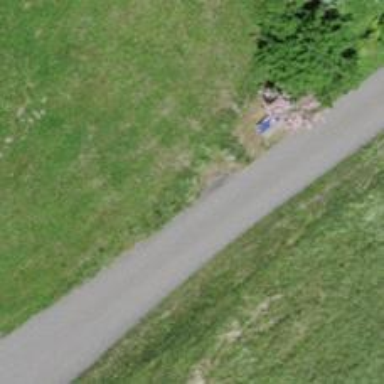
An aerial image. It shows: Bench.